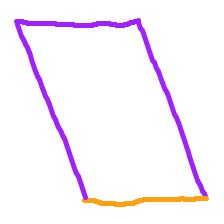
Shape: parallelogram